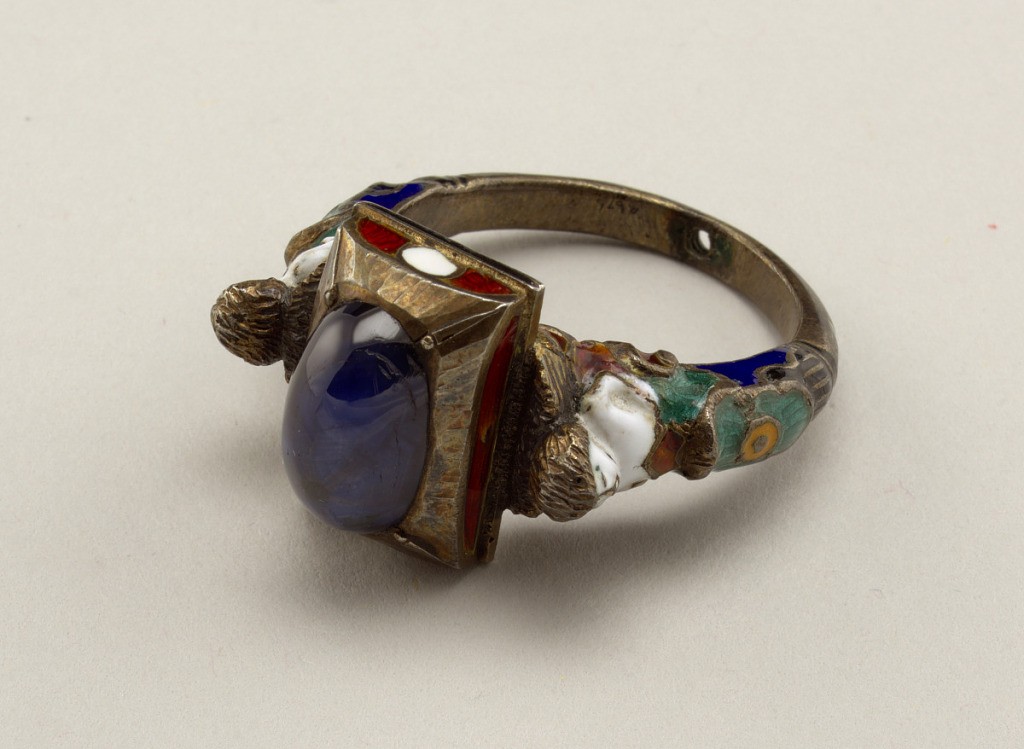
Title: Ring
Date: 19th century
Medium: Silver, enamel, blue stone
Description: Closed, heavy rectangular box which slopes up to securely hold the cabuchon translucent blue gem is decorated with enamel on its inner  surface and four visible sides. Winged half-figures facing away from the mounted gem serve to fasten it to the ring. Detail includes two shield forms, and scrolls.